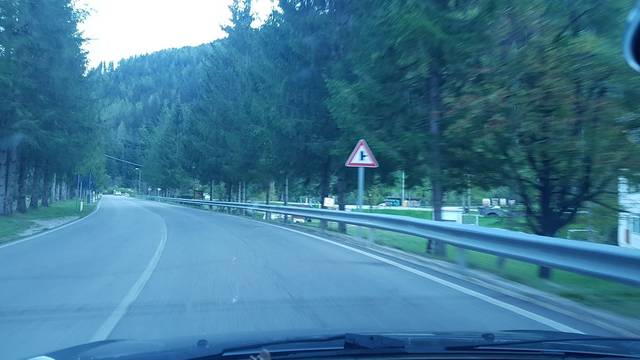
Region: Italy
Coordinates: 46.355, 12.145